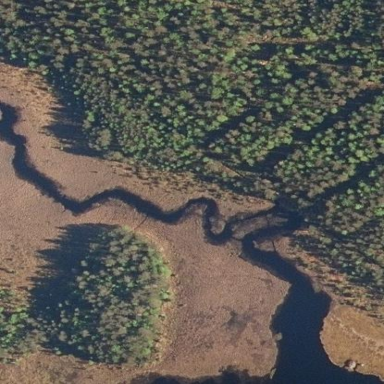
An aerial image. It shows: Marshy wetland area.